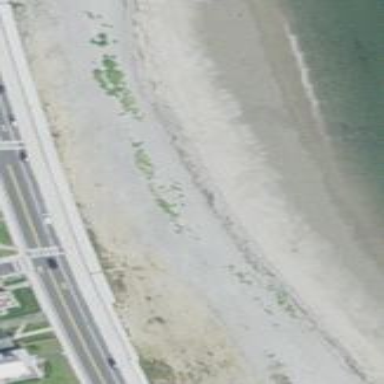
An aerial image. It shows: Sandy beach with natural surface.